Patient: sex M, age 71
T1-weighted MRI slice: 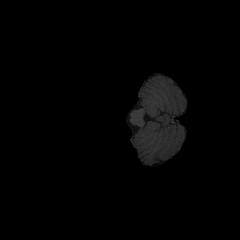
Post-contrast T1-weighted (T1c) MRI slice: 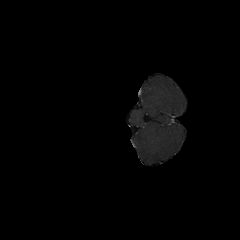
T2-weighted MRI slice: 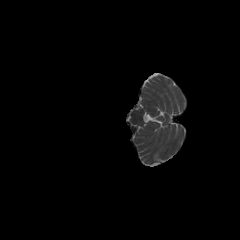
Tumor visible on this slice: no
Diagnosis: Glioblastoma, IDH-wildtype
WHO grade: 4